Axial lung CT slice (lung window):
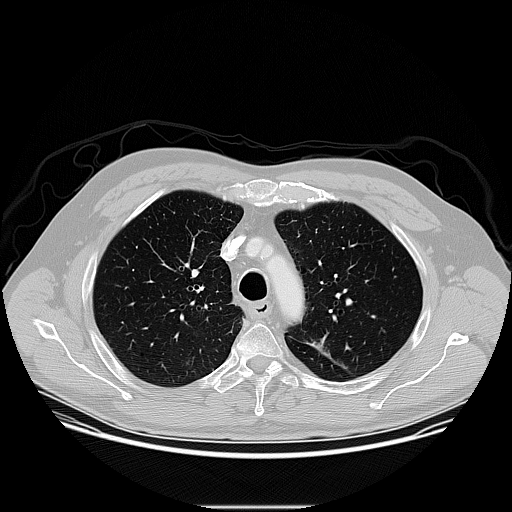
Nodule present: no